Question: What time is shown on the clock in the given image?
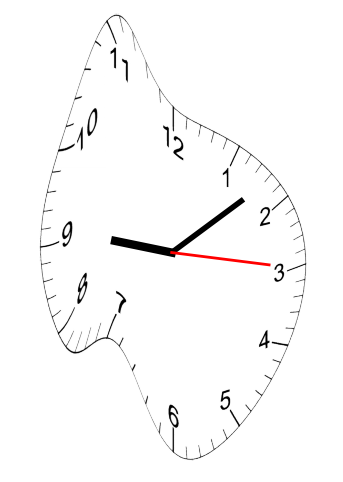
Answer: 09:08:15